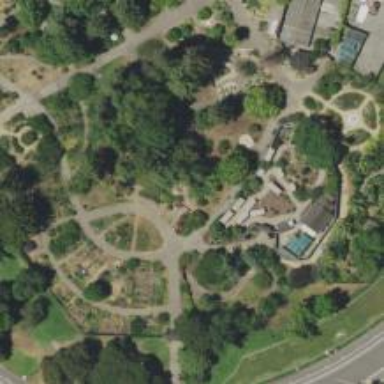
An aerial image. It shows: Community garden providing leisure land.